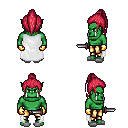
a pixel art fantasy rpg character, male body template, orc, green skin, white cape, gold greaves, ruby red long topknot hairstyle, gold gloves, white slippers, dagger, four views (front, back, left, right), 2x2 character sprite sheet, small pixel art, hard edges, no anti-aliasing